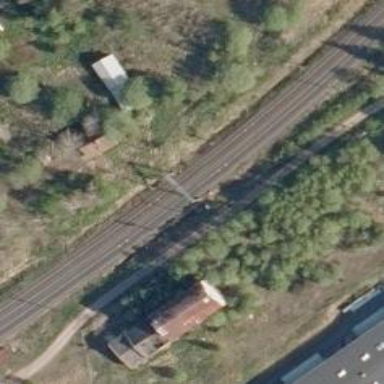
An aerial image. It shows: Railway track with continuous electrified contact line.